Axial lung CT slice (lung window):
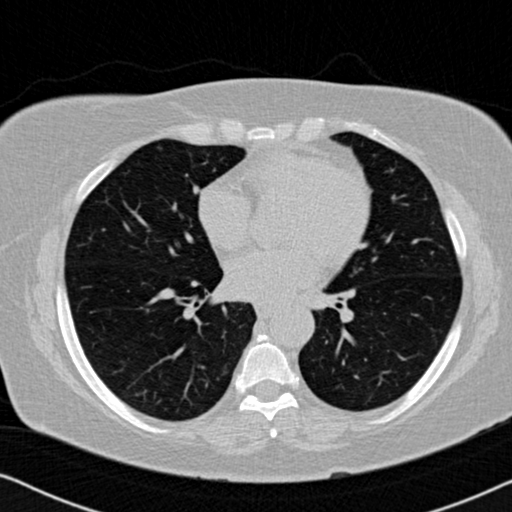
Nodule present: no